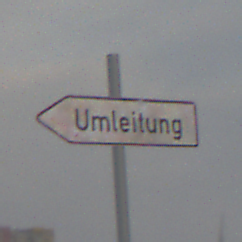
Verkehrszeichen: UmleitungswegweiserLinksweisend
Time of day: SunriseSunset
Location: Outdoor (Nature)
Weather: PartlyCloudy
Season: NotSpecified
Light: Natural